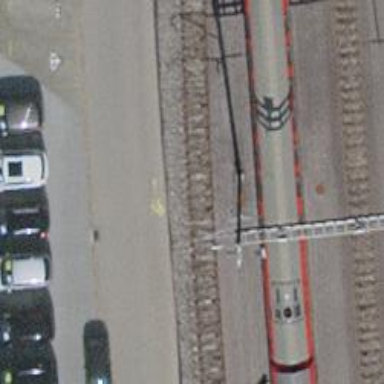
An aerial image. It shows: Railway yard with one track in service.